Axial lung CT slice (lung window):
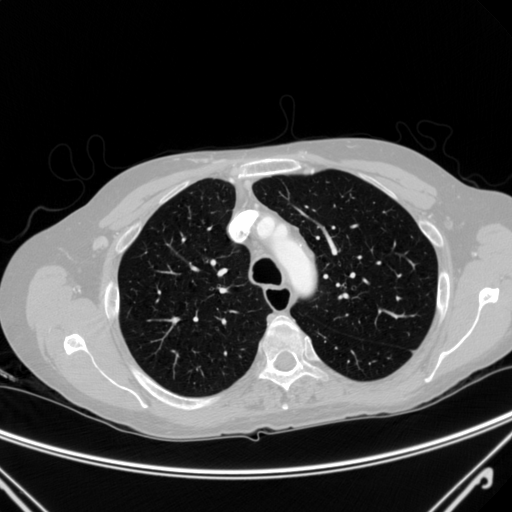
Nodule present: no